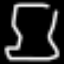
Label: hourglass